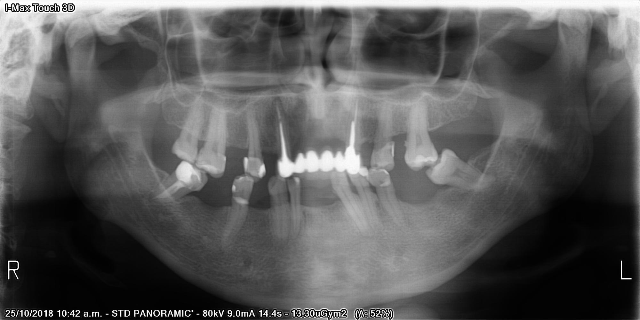
adult